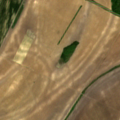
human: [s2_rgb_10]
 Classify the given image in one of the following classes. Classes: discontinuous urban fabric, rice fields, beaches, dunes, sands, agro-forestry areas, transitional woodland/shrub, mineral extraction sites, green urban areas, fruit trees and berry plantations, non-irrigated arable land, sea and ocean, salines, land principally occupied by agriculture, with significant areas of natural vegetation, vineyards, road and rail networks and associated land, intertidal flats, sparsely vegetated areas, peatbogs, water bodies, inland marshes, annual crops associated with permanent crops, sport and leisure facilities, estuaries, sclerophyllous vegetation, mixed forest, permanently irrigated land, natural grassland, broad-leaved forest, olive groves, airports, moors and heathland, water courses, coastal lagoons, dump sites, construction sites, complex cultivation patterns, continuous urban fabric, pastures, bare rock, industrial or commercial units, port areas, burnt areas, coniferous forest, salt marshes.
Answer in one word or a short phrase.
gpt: non-irrigated arable land, broad-leaved forest